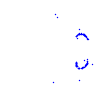
Particle: kaon